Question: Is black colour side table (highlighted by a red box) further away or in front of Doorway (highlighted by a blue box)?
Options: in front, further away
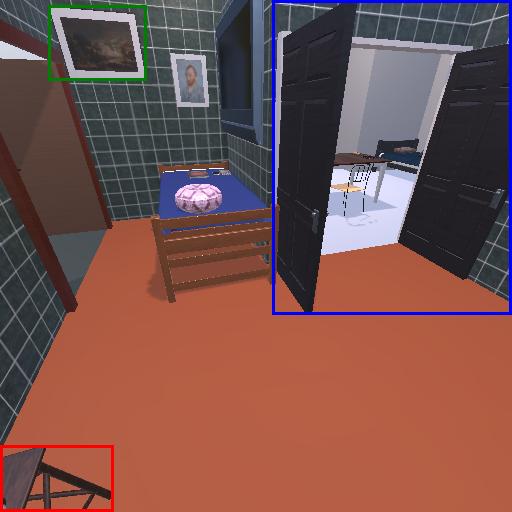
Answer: in front